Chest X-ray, AP view. Patient: 76 years old, sex M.
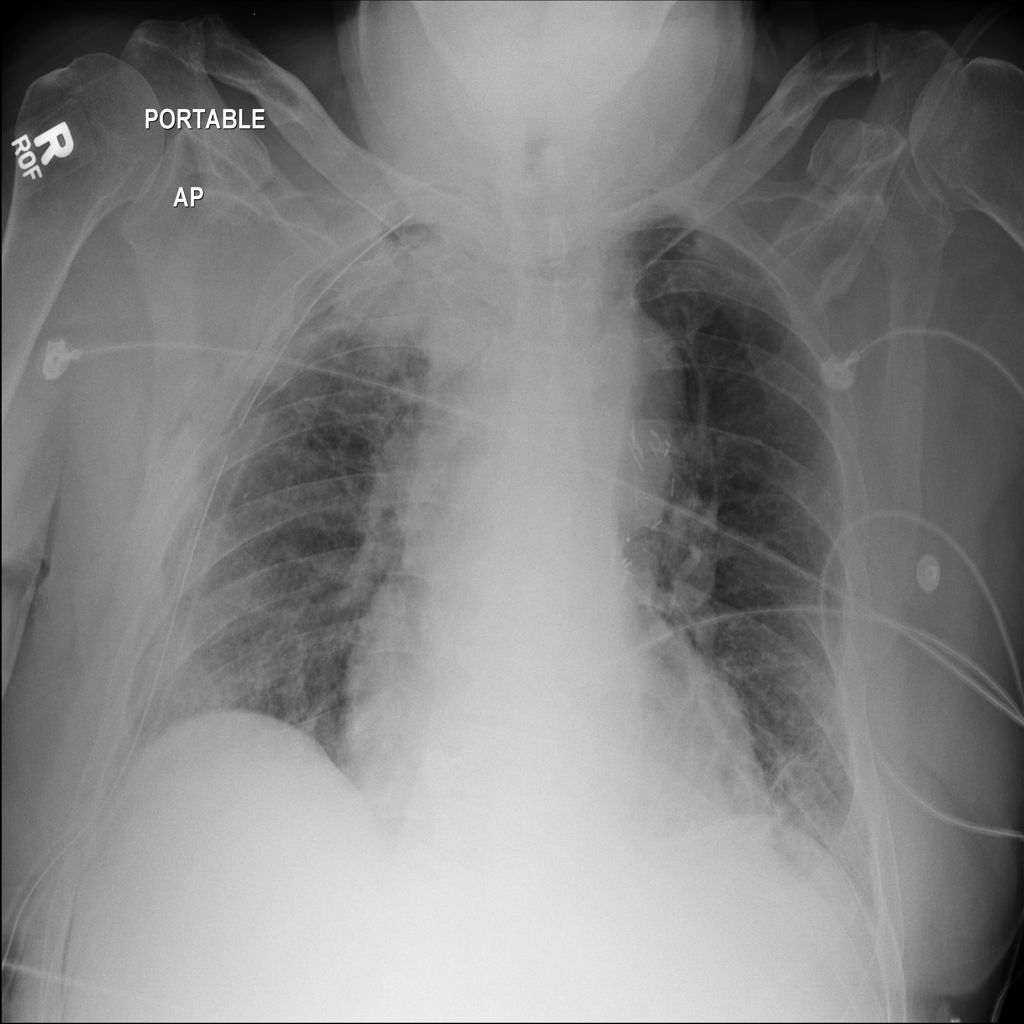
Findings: Pneumothorax